Interaction volume radius: 5 \u00c5
Interaction volume height: 10 \u00c5
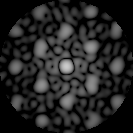
Disorder parameter: 0.355